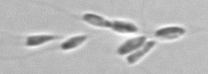
Label: Dinobryon